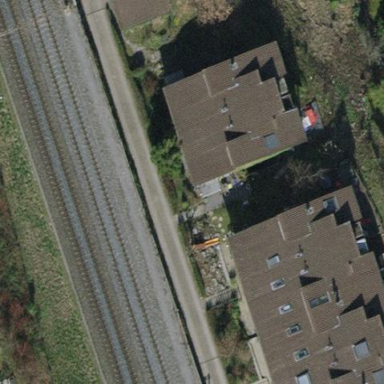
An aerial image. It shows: Terrace building.